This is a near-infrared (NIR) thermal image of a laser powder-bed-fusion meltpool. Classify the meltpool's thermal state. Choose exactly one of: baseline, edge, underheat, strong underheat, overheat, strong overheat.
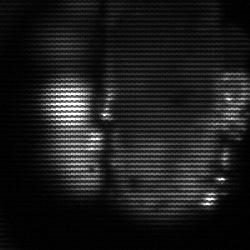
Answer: strong underheat